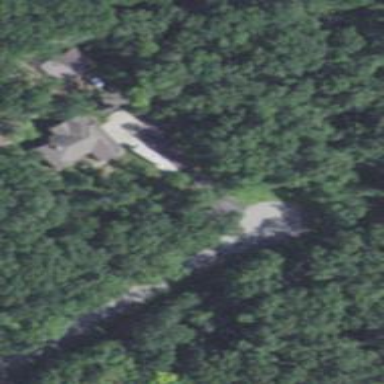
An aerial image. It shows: Driveway leading to service road.